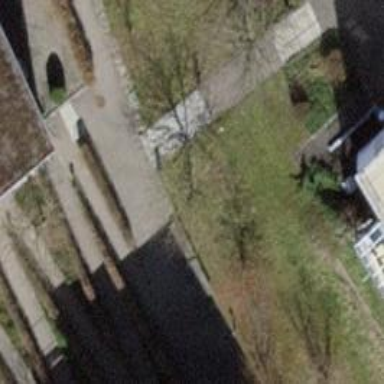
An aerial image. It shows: Brown bench.